Question: I tried to release an APK that is using Firebase Phone Auth on Google Play Store.
Everything works just fine on DEBUG and PROFILE mode.
But when I put it on RELEASE mode on play store here comes the problem:

What you see above is the log generated by my APK showing that it fails immediately when method 'verifyPhoneNumber()' called. It only gives message '[firebase_auth/null] null' without any further explanation.
I already tried all answer in the following threads:
- <URL>
And unfortunately none of those solve my problem.
For your information, here's my flutter doctor and part of pubspec yaml.
'''
Doctor summary (to see all details, run flutter doctor -v):
[] Flutter (Channel stable, 1.22.5, on Mac OS X 10.15.7 19H2 darwin-x64, locale en-US)
[] Android toolchain - develop for Android devices (Android SDK version 29.0.3)
[] Xcode - develop for iOS and macOS (Xcode 12.2)
[!] Android Studio (version 4.1)
Flutter plugin not installed; this adds Flutter specific functionality.
Dart plugin not installed; this adds Dart specific functionality.
[] VS Code (version 1.53.2)
[] Connected device (2 available)
'''
pubspec.yaml
'''
firebase_core: ^0.5.3
firebase_auth: ^0.18.4+1
firebase_analytics: ^6.3.0
firebase_messaging: ^7.0.3
'''
Please masters help me!
Thank you.
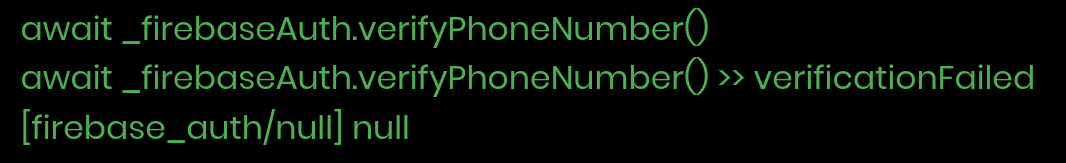
Answer: Ok after a week of trying to figure this out, I finally got the solution.
In a brief conclusion: .
Here's the solution:
1. So I got the SHA-1 fingerprint from the Google Play Console (Select your app >> Release >> Setup >> App Integrity | App signing key certificate).
2. Copy this SHA-1 fingerprint to your Firebase Project (Project Settings >> General | Your apps | SHA certificate fingerprints | Add fingerprints).
3. Go to the Google Cloud Platform >> API & Services >> Credentials >> API Keys. In my case, I restrict my API key for this specific app, thus I set the package ID and SHA-1 fingerprint. This what makes the [firebase_auth null] null happen. I forgot to put the SHA-1 fingerprint from step 1 for the restriction as well. When I added it, everything solved.
That is all, and voila.. my app works like a charm!
Hope this helps you if you get in here by a chance.
Don't forget to vote up! :)
Cheers!